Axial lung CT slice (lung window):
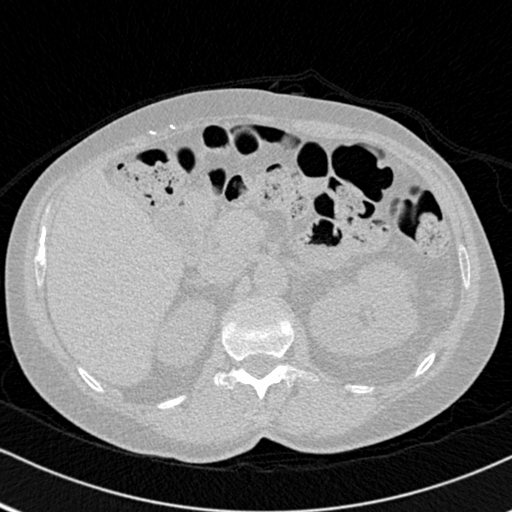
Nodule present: no